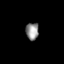
Tissue: skin
Cell type: Epithelial cells
Senescence score: 0.2116
Nuclear area (px): 220
Mean DAPI intensity: 143.695